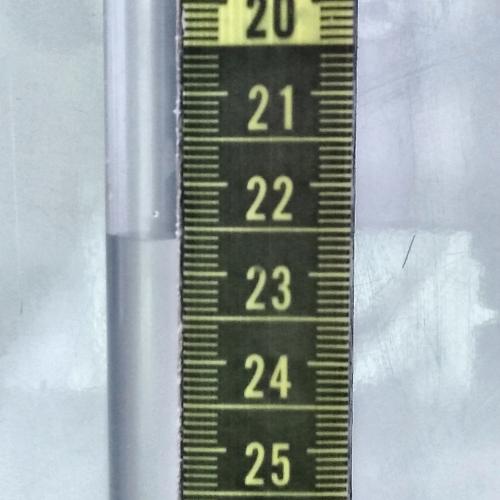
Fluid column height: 22.6 cm